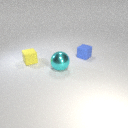
small yellow rubber cube to the left of small blue rubber cube